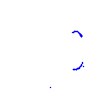
Particle: kaon